Interaction volume radius: 5 \u00c5
Interaction volume height: 30 \u00c5
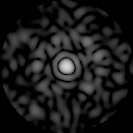
Disorder parameter: 0.8271